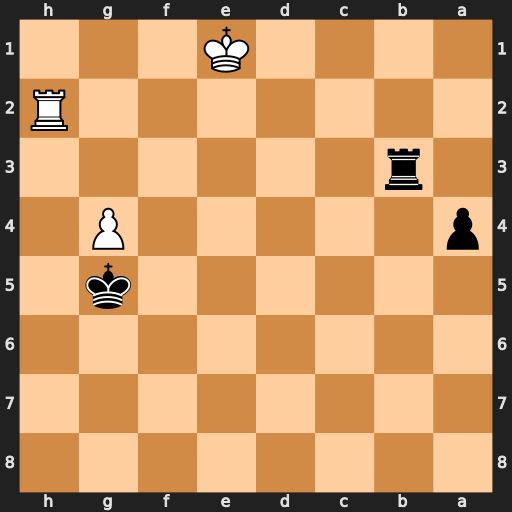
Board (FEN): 8/8/8/6k1/p5P1/1r6/7R/4K3
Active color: b
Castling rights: -
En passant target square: -
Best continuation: Rb1+ Kd2 Rb2+ Kc3 Rxh2